Field crop: maize
Growth stage: 1
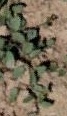
Species: convolvulus